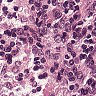
Metastatic tissue present: no